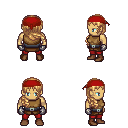
a pixel art fantasy rpg character, male body template, human, tanned skin, leather chest armor, red pants, light blonde right-swept hairstyle, red bandana, metal gloves, brown shoes, four views (front, back, left, right), 2x2 character sprite sheet, small pixel art, hard edges, no anti-aliasing